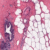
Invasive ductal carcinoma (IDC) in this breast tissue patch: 0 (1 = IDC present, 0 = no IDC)